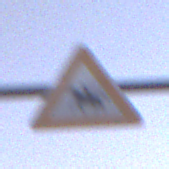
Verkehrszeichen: ReiterRechts
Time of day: SunriseSunset
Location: Outdoor (Suburban)
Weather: PartlyCloudy
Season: NotSpecified
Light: Natural